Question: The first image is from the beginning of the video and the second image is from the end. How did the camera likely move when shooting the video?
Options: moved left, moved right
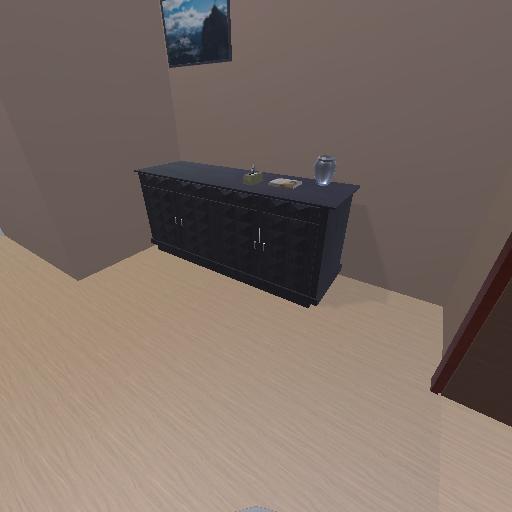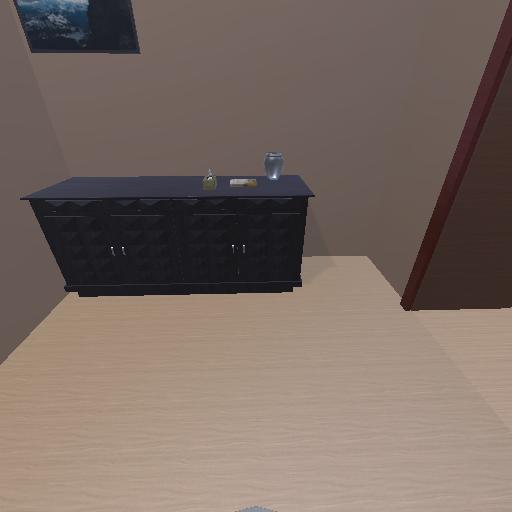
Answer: moved left